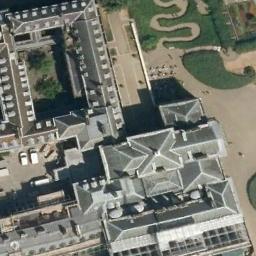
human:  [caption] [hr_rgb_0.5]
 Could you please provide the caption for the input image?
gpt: There are many trees near the palace .

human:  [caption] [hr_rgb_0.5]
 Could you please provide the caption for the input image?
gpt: There are many trees around the palace .

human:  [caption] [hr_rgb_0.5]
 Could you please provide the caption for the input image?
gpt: The palace is on the open place .

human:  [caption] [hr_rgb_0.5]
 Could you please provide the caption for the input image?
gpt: The gray palace has some palaces, A parking lot and a courtyard .

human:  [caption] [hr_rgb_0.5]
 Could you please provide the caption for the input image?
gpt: There are some green lawns beside the palace with gray and white roofs .